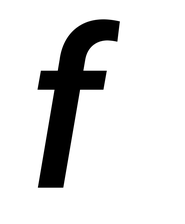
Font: Roboto-Italic_Medium_Italic